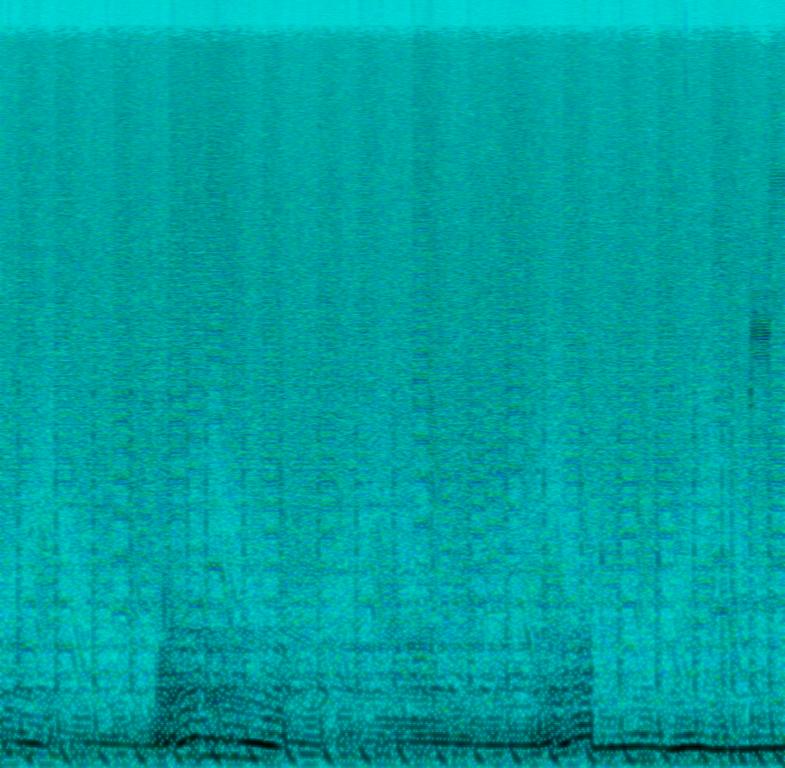
This is a techno music piece played in the background of a car video. The sounds coming from the car such as the exhaust sound can be heard in the video. The electronic music piece consists of a crisp synth sound playing a repeated theme while there is an electronic drum beat in the rhythmic background. There is an aggressive atmosphere in the piece. Samples lifted from the track could be used in the soundtrack of a car racing video game.